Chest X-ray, AP view. Patient: 45 years old, sex F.
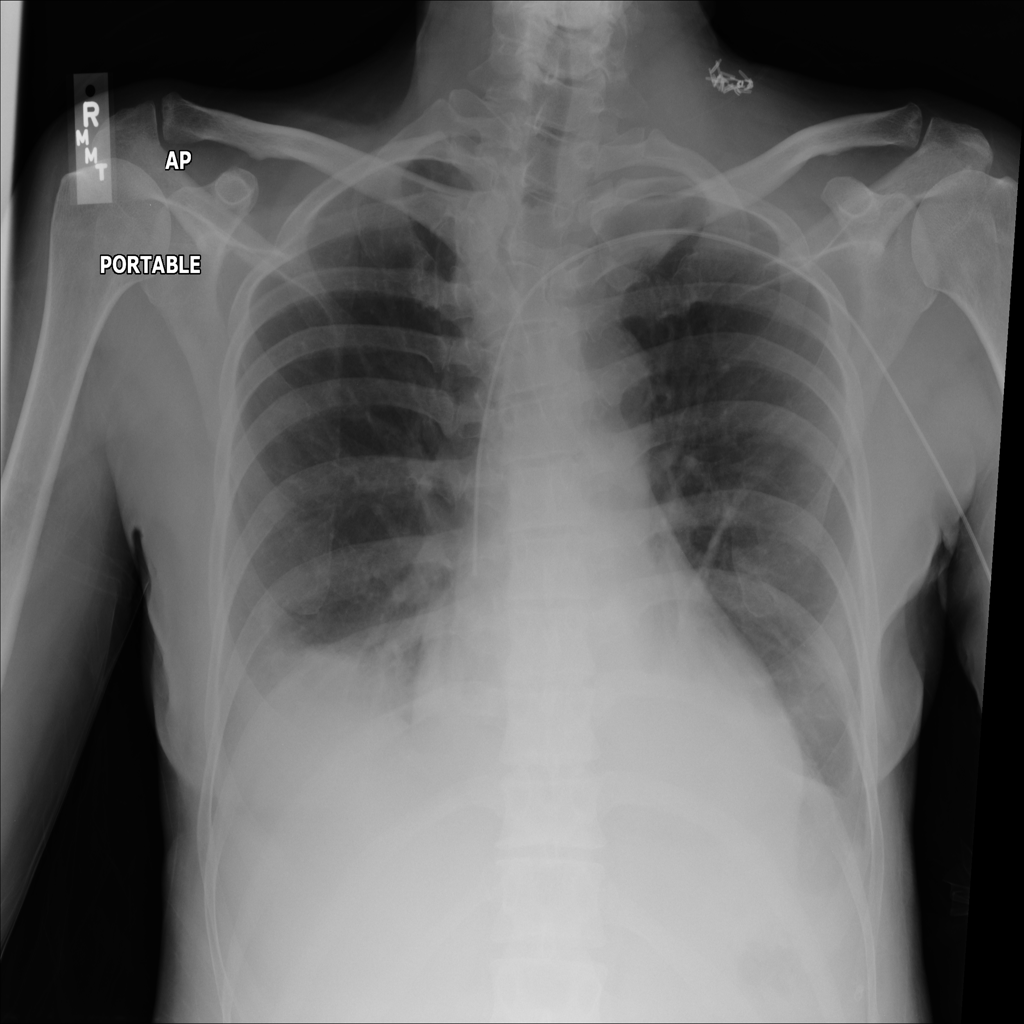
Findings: Atelectasis, Effusion